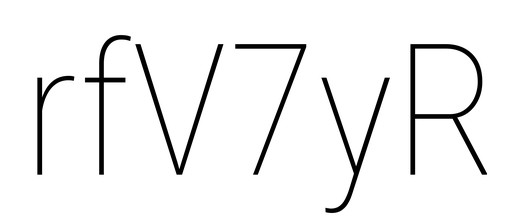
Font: Roboto_Condensed_Thin